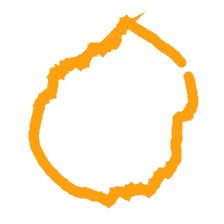
Shape: circle